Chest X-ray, AP view. Patient: 61 years old, sex M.
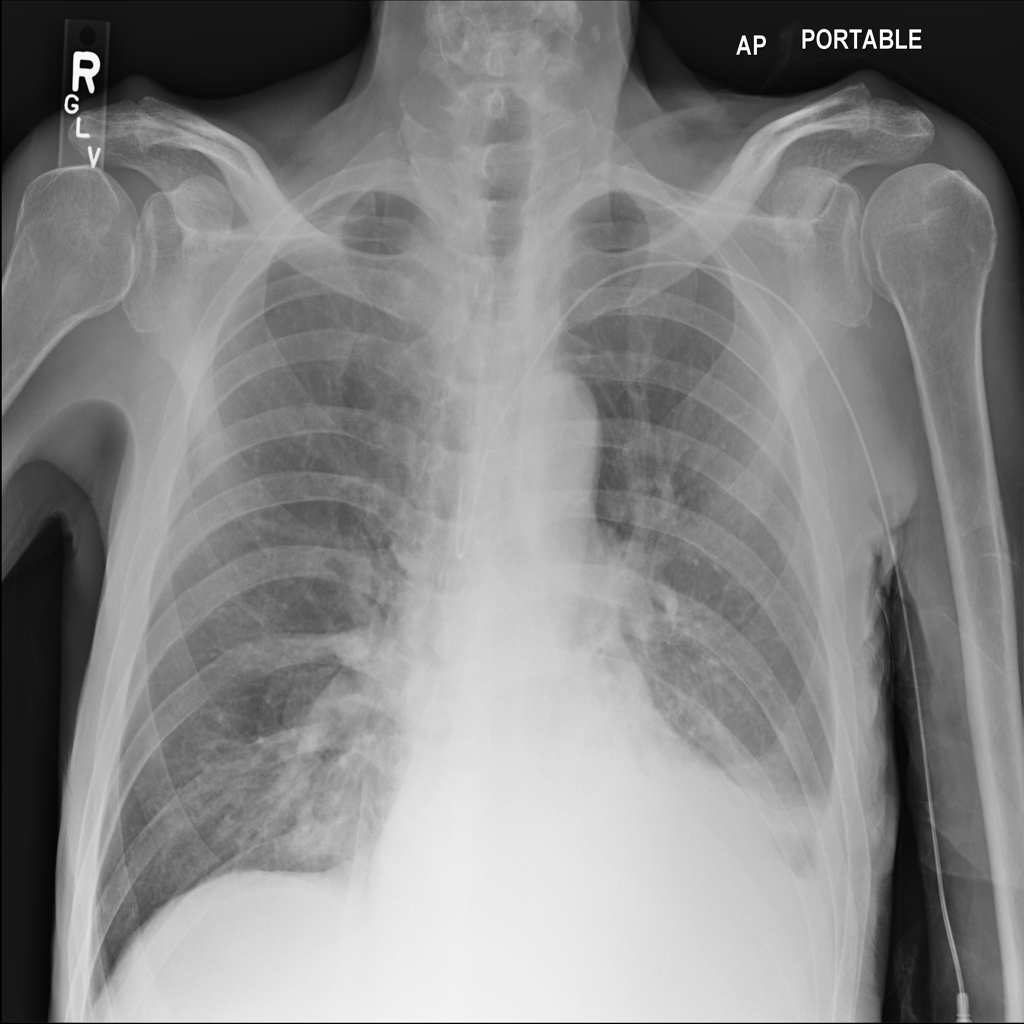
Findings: No Finding